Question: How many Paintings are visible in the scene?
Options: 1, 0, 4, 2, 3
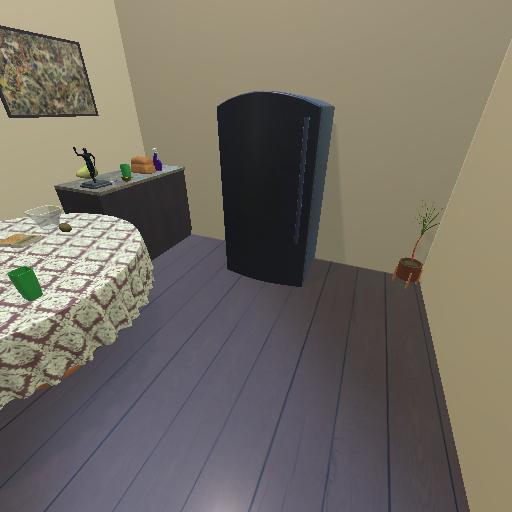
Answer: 1